Question: I have model(model.py):
'''
class Group(models.Model):
system_id = models.ForeignKey(System)
group_id = models.CharField(max_length=40)
description = models.TextField()
title = models.CharField(max_length=250)
latintitle = models.CharField(max_length=250)
audio = models.CharField(max_length=250)
'''
And i've added custom field for upload file with many groups and then parse it(admin.py):
'''
class GroupModelForm(forms.ModelForm):
file = forms.FileField(required=False)
def save(self, commit=True):
file = self.cleaned_data['file']
if file:
lines = file.readlines()
# ...do something with extra_field here...
return super(GroupModelForm, self).save(commit=commit)
class Meta:
model = Group
fields = ('file',)
class GroupAdmin(admin.ModelAdmin):
list_display = ('id', 'title', 'group_id')
form = GroupModelForm
fieldsets = (
('New Group', {
'fields': ('system_id', 'group_id', 'title', 'latintitle', 'description', 'audio')
}),
('Upload JSON file with groups info', {
'fields': ('file',)
}),
)
'''
When I'm uploading file it says other fields needs to be filled.
: How to ignore those errors and after processing of file redirect to another page?

I made all fields 'blank=True', except one
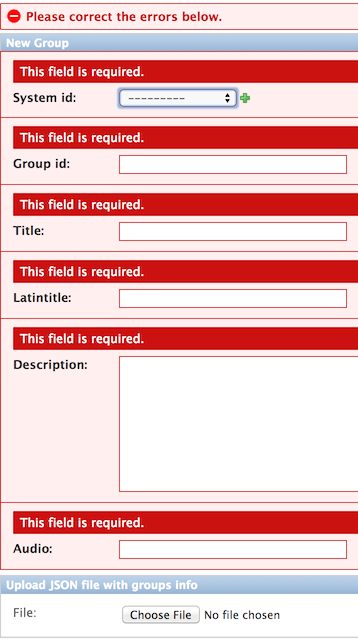
Answer: You need to set your fields as 'null=True' as well, since you need to allow 'NULL' in the database in order to allow blank fields in forms.
About the difference between 'blank=True' and 'null=True' and how they interact with forms and fields, here's a very clear explanation: <URL>